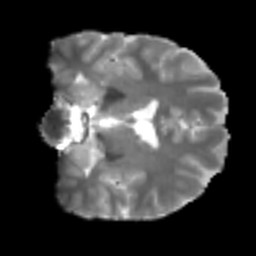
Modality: T2w
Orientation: coronal
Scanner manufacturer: siemens
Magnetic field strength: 3 T
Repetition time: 4 s
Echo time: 0.0594 s